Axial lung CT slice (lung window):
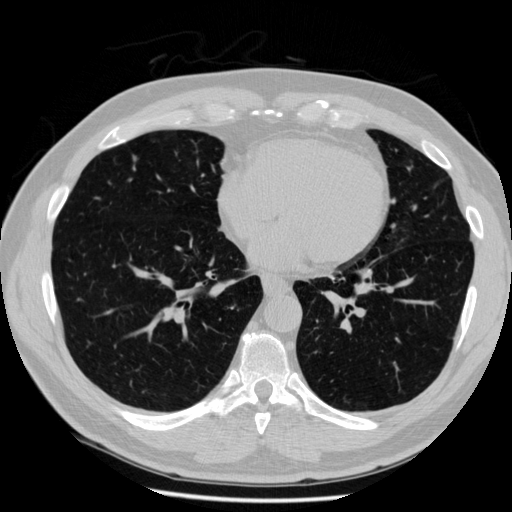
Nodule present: no